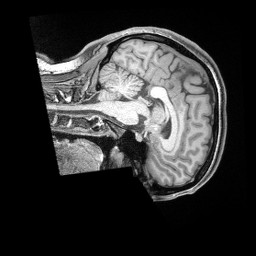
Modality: T1w
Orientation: sagittal
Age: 32
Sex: female
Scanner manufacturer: siemens
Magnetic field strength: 3 T
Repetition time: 2 s
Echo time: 0.00211 s